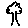
Label: tree